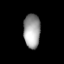
Tissue: lung
Cell type: Endothelial cells
Senescence score: 0.5704
Nuclear area (px): 555
Mean DAPI intensity: 158.829